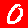
Digit: 0